Question: I have much files like these(please see the screenshot):
'''
30.230201521829.jpg
Mens-Sunglasses_L.<PHONE>.jpg
progressive-sunglasses.<PHONE>.jpg
Atmosphere.222314222509.jpg
Womens-Sunglasses-L.<PHONE>.jpg
DAILY ESSENTIALS.211919012115.jpg
aviator-l.Sunglasses.240202216759.jpg
aviator-l.Sunglasses.women.240202218530.jpg
'''
I want to raname them to the following:
'''
230201521829.jpg
<PHONE>.jpg
<PHONE>.jpg
222314222509.jpg
<PHONE>.jpg
211919012115.jpg
240202216759.jpg
240202218530.jpg
'''
230201521829 is a timestamp ,<PHONE> is a timestamp,<PHONE> is a timestamp, etc.
But I am not able to write the script more.
command or can be used to do it?
Could you give me a example? Thanks.

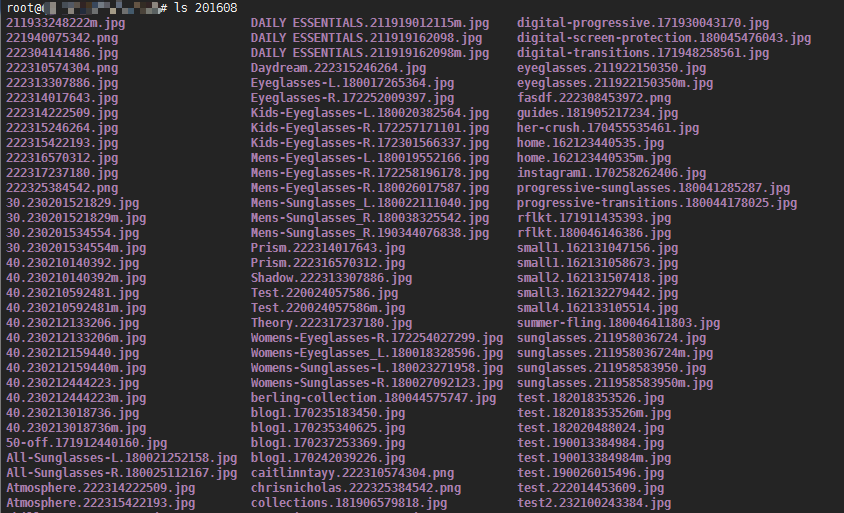
Answer: Using command substitution for renaming the file. Following code will loop to the current directory's (unless path is modified) jpg files.
Awk is used to filter out the penultimate and last column of file name which are separated by "." .
'''
for file in *.jpg
do
mv "$file" $(echo "$file" |awk -F'.' '{print $(NF-1)"." $NF}')
done
'''